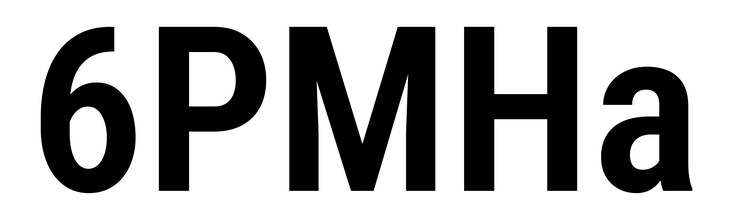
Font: Roboto_Condensed_SemiBold